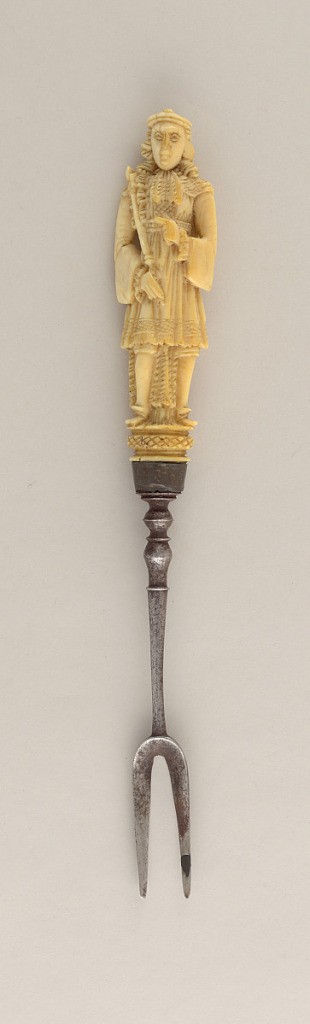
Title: Fork
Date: ca. 1650–1700
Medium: ivory, silver, steel
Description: Two broad curved tines, long baluster-shaped neck. Plain silver ferrule, oval in section. Handle carved ivory, a man in Charles II period costume, holding a scepter in one hand, pointing at the scepter with the other hand.